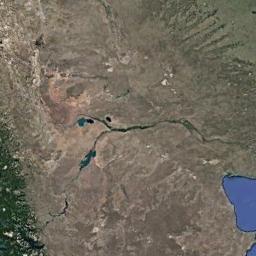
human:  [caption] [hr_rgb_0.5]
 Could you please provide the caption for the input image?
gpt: It is a large piece of yellow desert between the lake and the green land .

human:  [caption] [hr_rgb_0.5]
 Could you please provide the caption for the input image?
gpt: There are many lines in the desert .

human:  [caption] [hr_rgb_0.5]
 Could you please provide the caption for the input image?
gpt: The desert with dark gray soil is next to the oasis and some rivers go through the desert .

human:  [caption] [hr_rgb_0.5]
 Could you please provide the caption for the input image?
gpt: The black desert is next to a lake .

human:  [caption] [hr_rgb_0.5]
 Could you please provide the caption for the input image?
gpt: A desert with a blue lake and a green land beside .